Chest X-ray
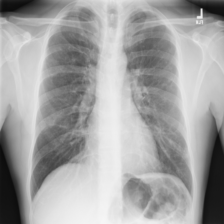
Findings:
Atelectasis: negative
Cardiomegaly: negative
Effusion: negative
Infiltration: negative
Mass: negative
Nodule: negative
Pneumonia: negative
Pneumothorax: negative
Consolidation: negative
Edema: negative
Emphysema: negative
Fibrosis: negative
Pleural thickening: negative
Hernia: negative